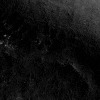
Atmospheric dust classification: not_dusty